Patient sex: M
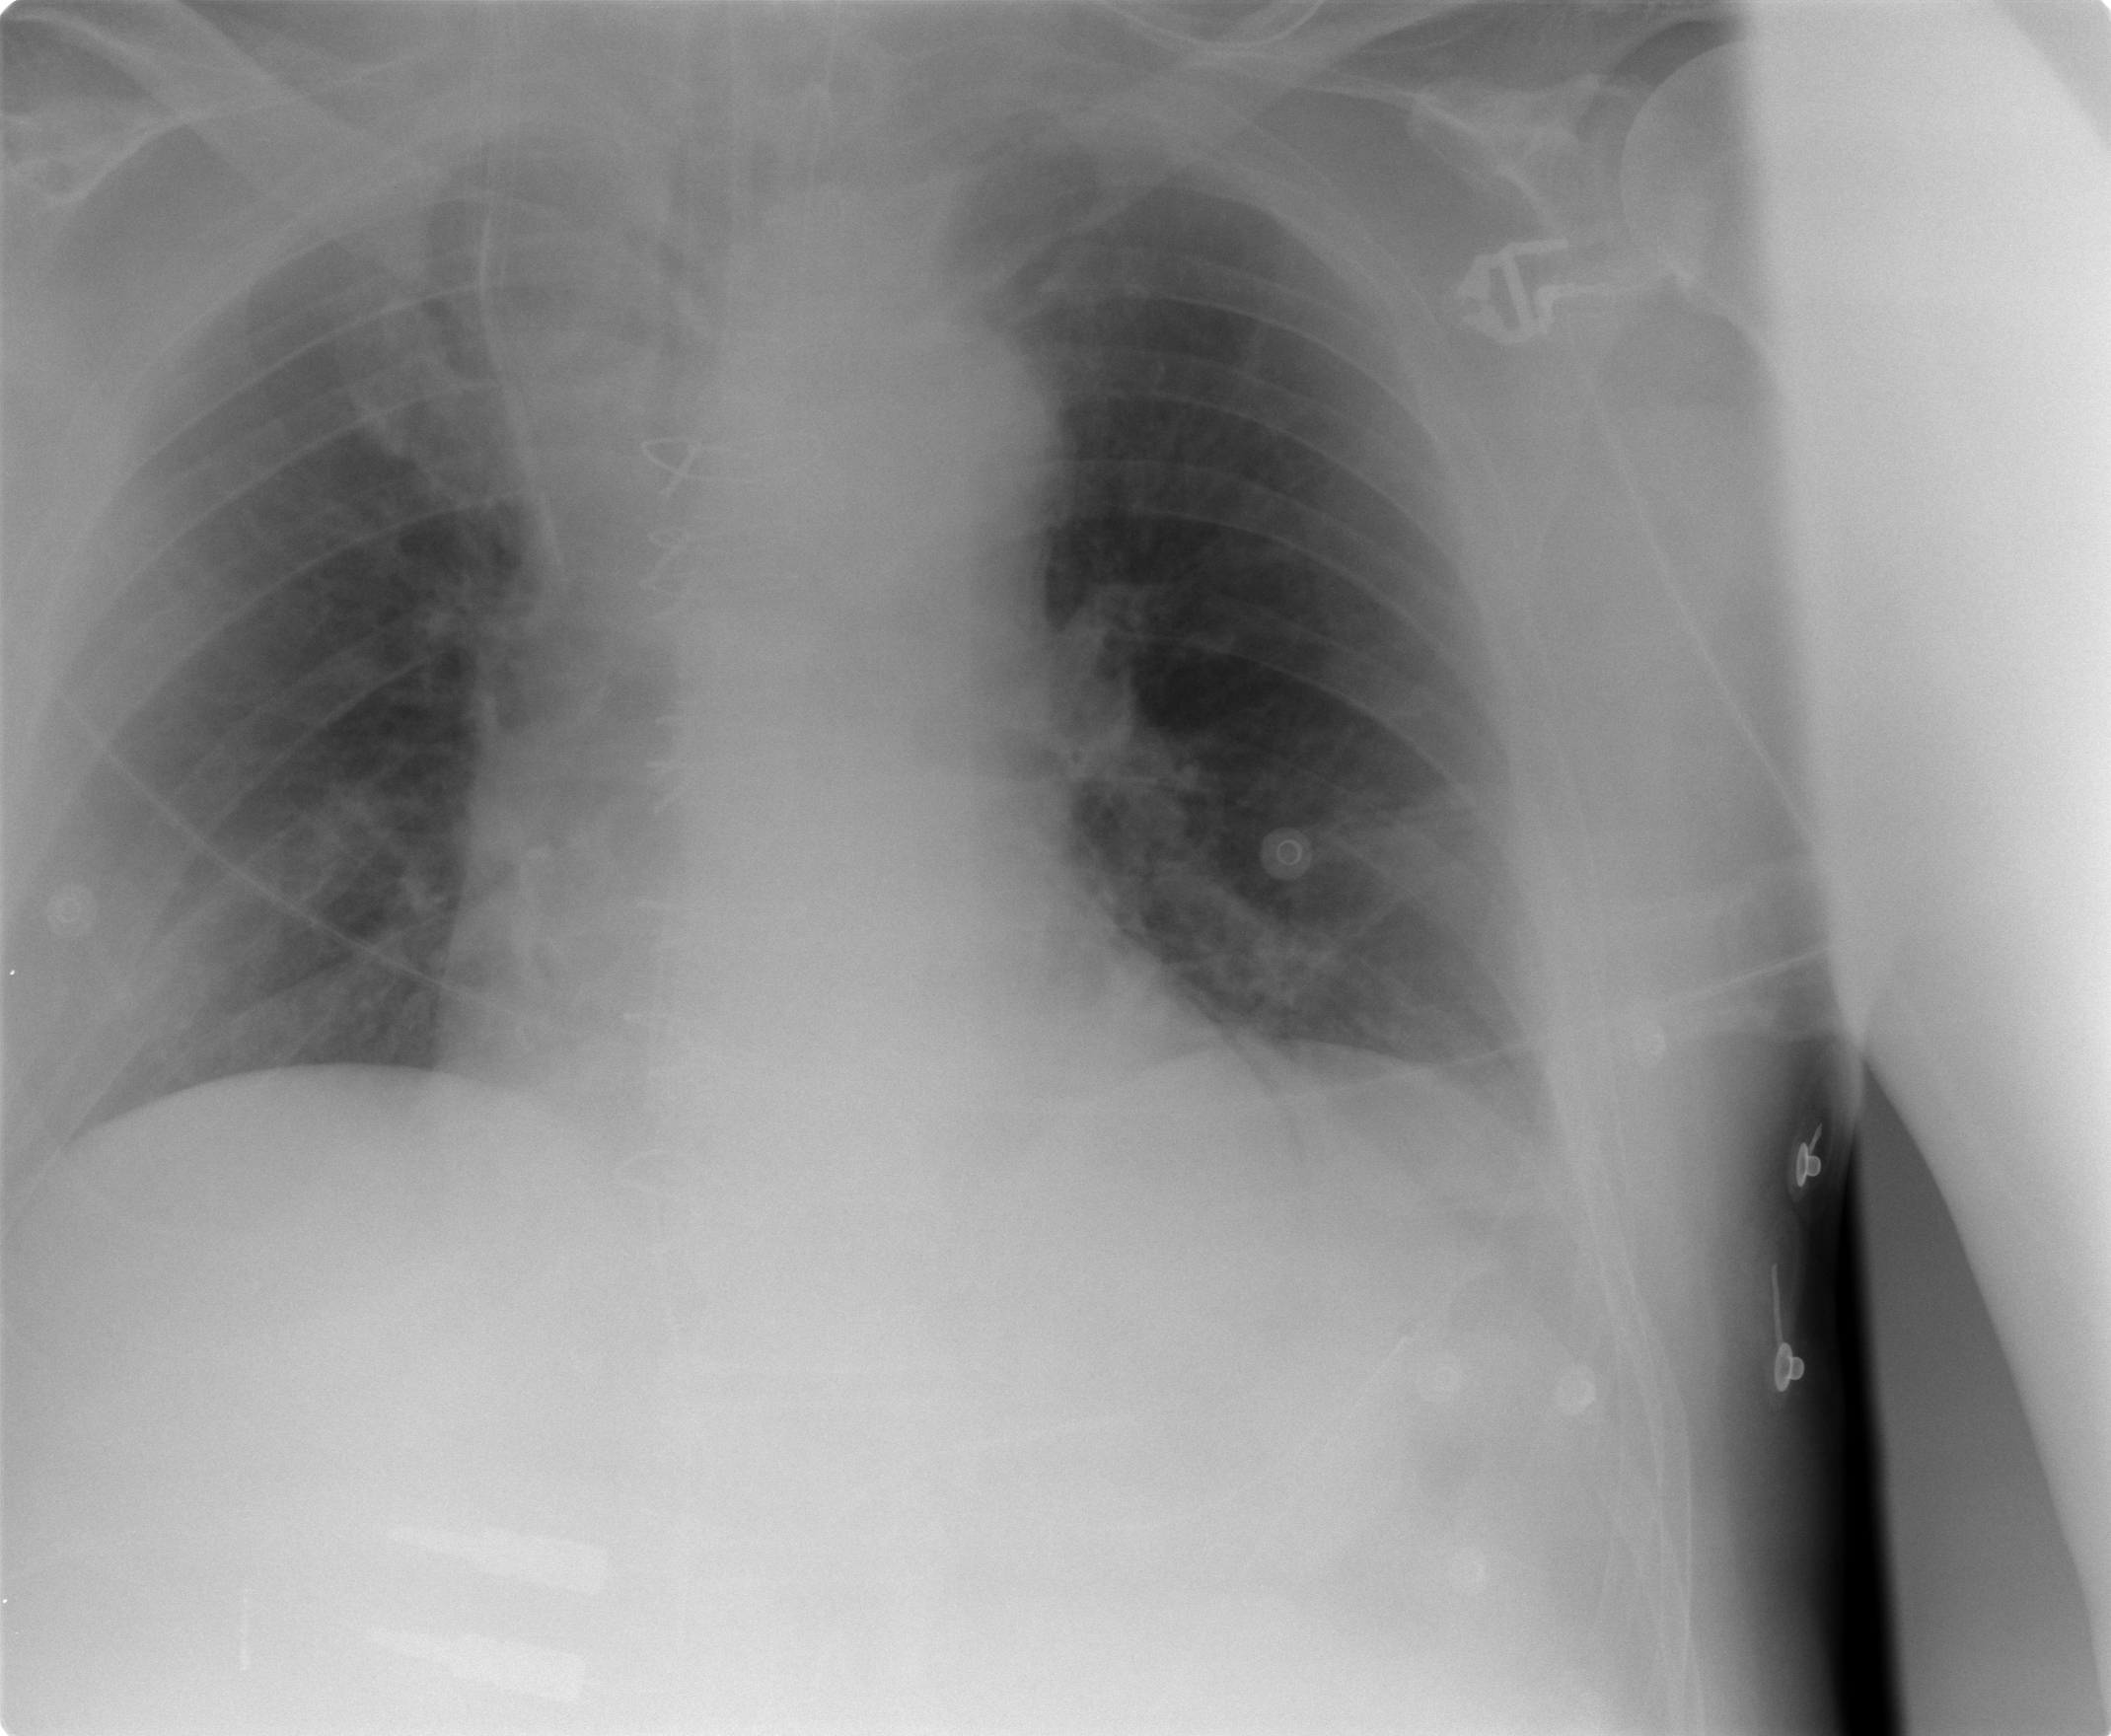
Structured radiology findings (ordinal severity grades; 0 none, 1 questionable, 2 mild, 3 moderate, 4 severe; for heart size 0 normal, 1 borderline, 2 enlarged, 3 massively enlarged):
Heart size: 0
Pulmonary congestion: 0
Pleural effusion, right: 0
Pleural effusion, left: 2
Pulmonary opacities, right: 0
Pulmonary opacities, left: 0
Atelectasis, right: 0
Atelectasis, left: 0